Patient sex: M
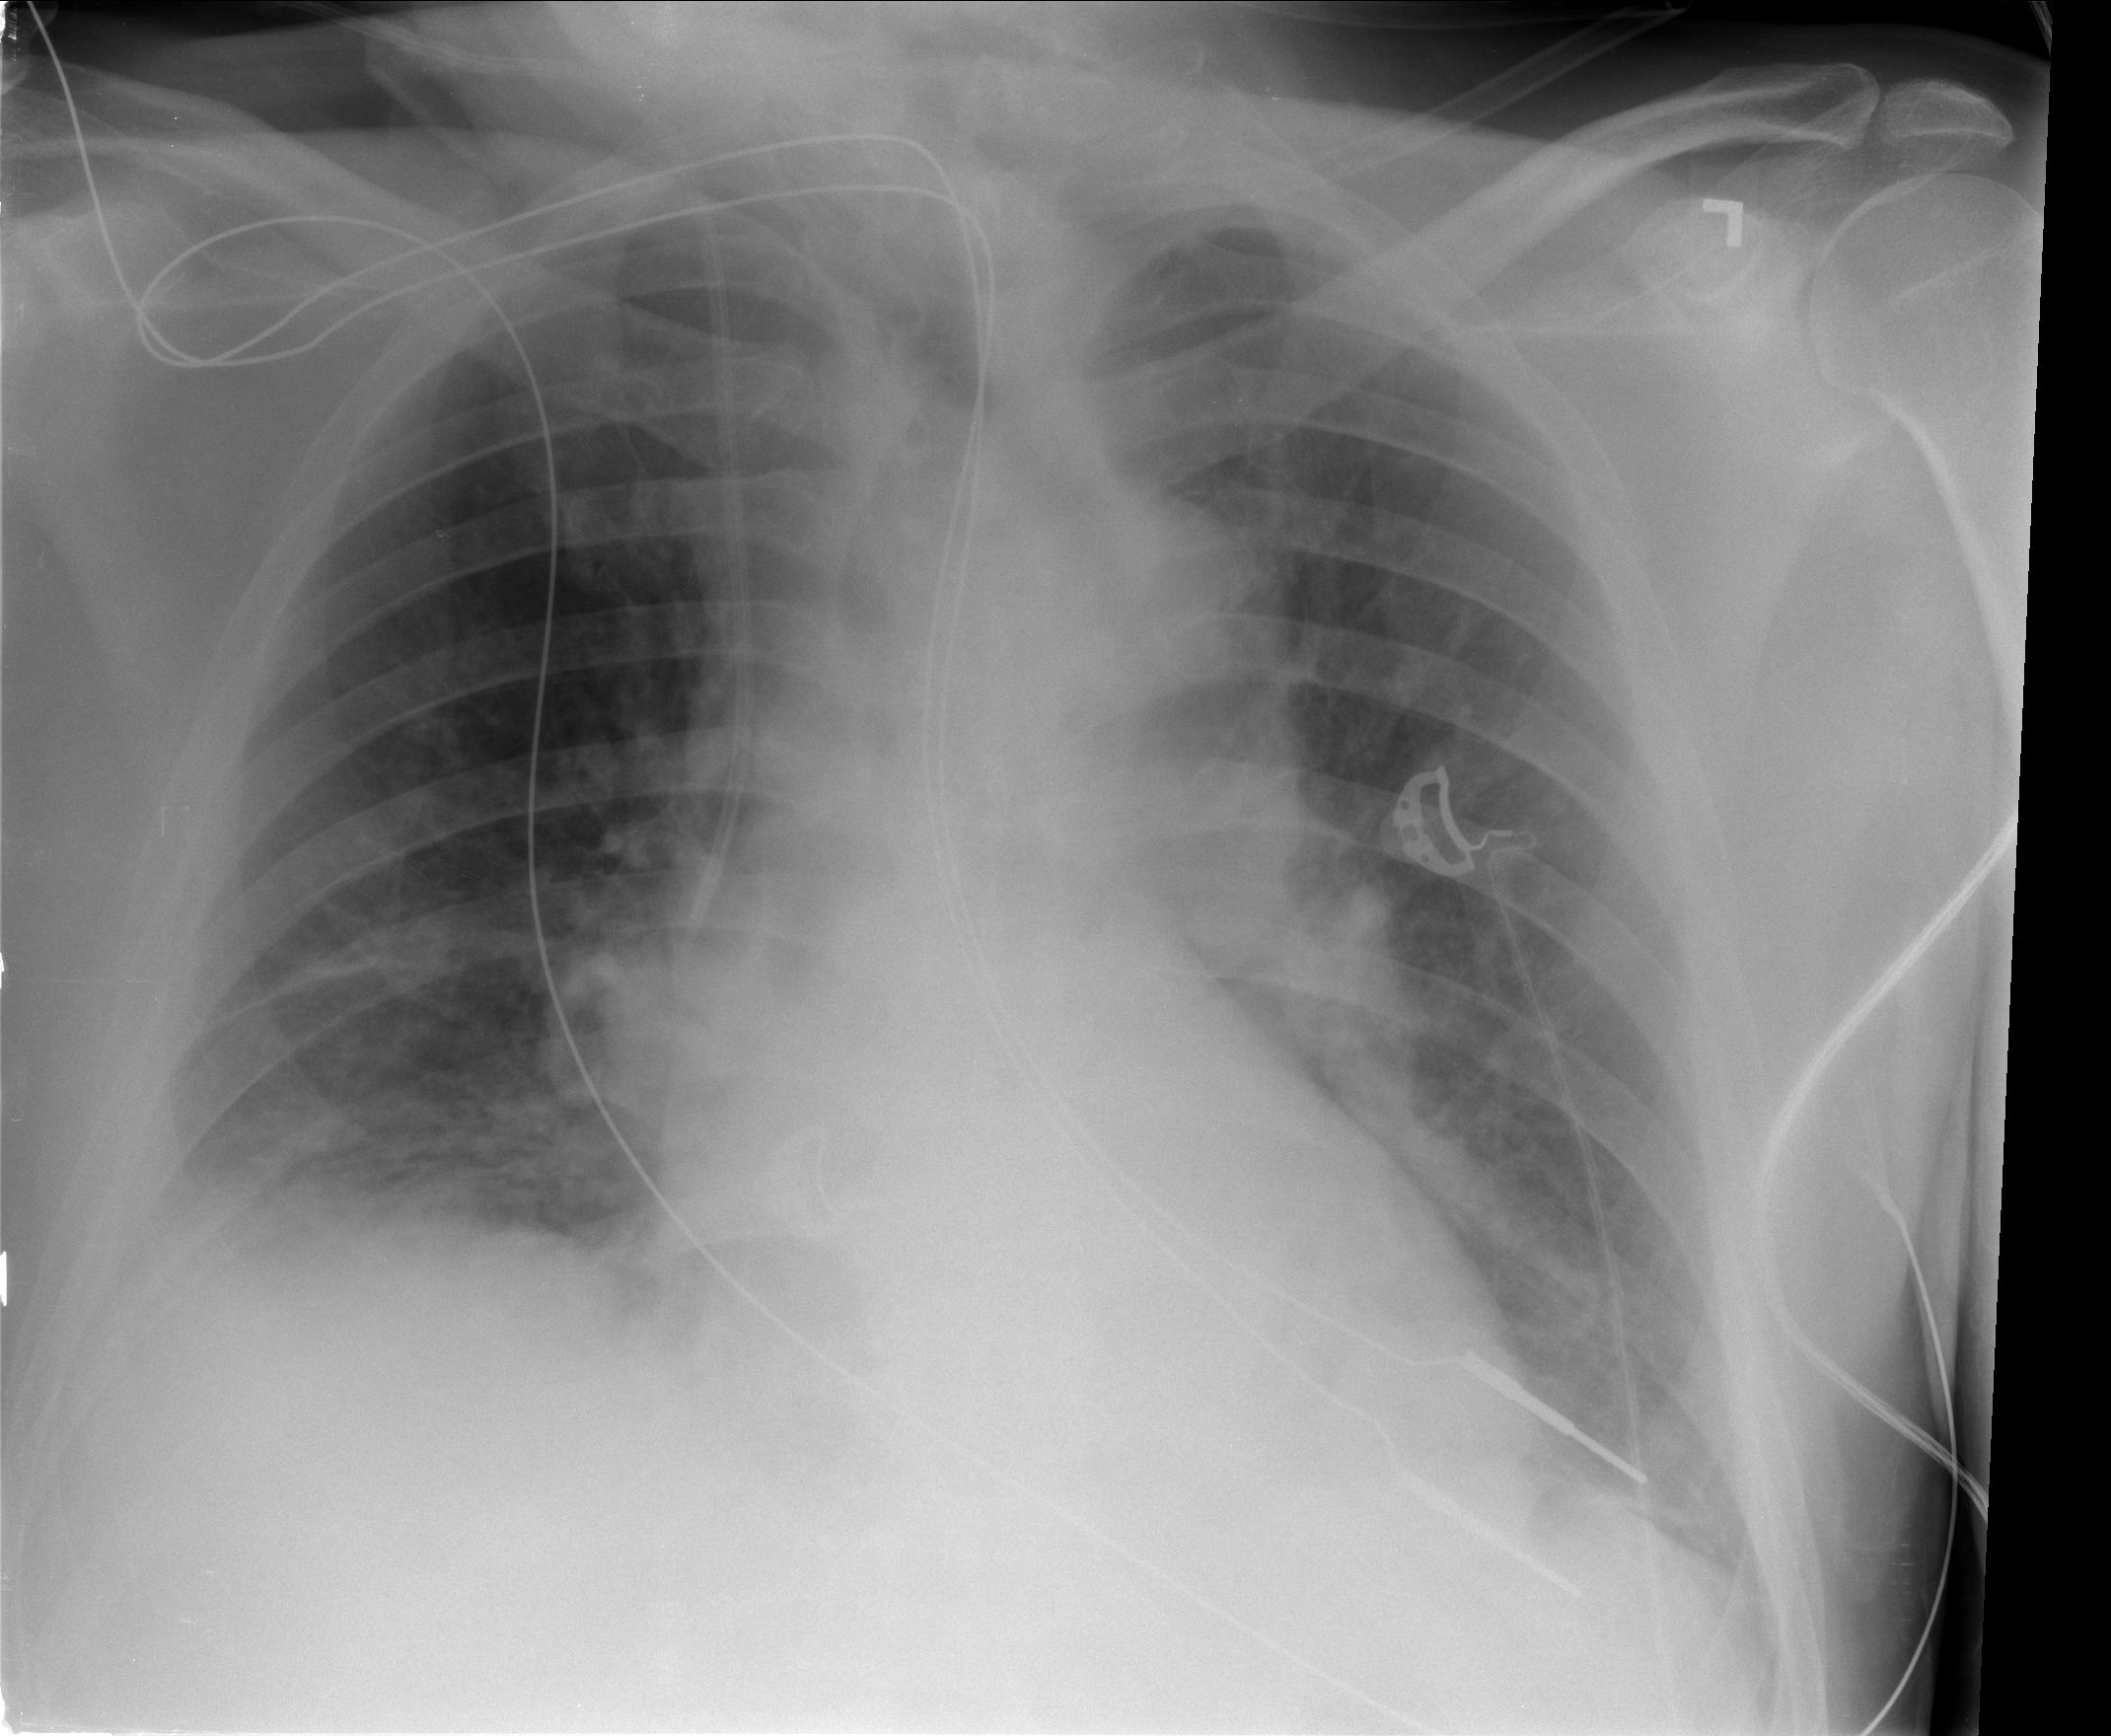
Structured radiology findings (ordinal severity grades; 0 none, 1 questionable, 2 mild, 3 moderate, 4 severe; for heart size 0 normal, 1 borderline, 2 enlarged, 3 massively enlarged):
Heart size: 0
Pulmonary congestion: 0
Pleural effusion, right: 2
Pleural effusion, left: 0
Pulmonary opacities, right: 2
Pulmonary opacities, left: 2
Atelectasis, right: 2
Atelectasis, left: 0